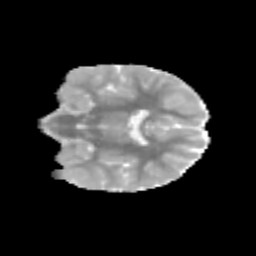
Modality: MD
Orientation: coronal
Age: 9
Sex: female
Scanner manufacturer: siemens
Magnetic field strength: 3 T
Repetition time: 3.8 s
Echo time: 0.07 s